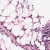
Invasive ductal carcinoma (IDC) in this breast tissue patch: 1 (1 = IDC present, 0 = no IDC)